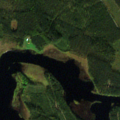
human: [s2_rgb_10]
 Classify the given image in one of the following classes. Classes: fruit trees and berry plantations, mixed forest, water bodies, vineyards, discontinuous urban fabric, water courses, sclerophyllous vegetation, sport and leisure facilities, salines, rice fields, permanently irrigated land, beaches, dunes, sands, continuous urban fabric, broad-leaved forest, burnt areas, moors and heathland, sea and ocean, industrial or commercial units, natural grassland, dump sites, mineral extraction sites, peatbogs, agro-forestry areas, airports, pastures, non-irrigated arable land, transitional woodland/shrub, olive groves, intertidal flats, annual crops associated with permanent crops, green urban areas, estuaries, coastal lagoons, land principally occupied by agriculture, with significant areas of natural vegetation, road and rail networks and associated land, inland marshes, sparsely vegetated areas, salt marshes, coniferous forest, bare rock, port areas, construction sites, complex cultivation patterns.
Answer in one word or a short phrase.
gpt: coniferous forest, mixed forest, peatbogs, water bodies